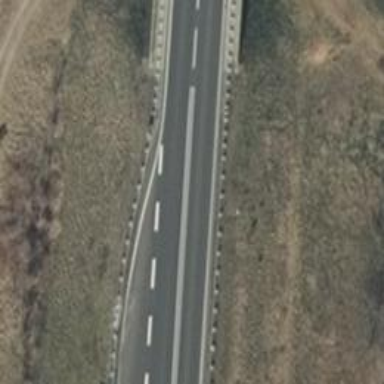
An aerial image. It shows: Asphalt motorway categorized as trunk road.